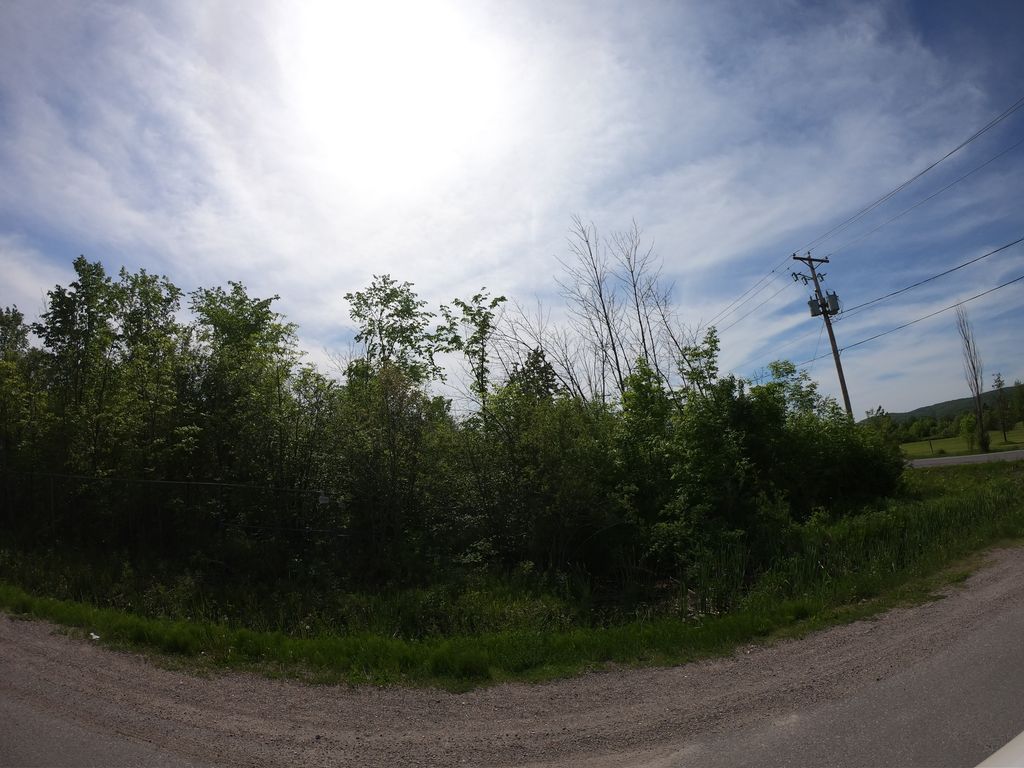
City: ottawa-gatineau